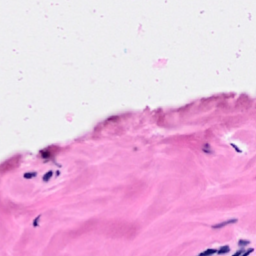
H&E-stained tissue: Breast